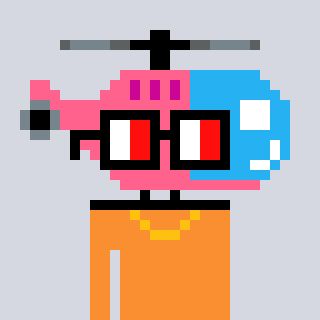
a pixel art character with square glasses with black frames and red eyes, a helicopter-shaped head and a orange-colored body on a cool background